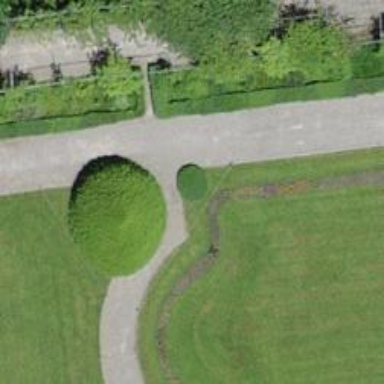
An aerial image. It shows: Beautiful avenue lined with deciduous broadleaved trees.